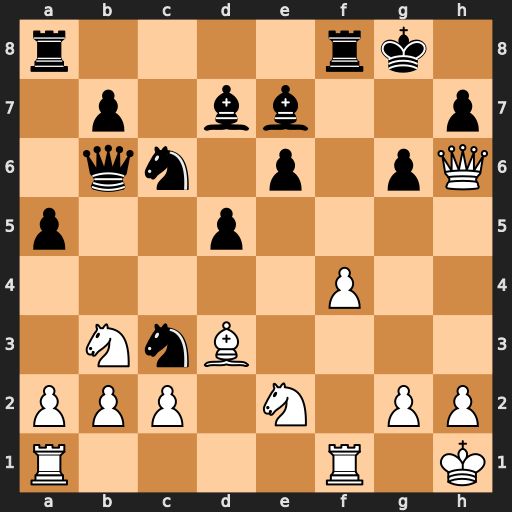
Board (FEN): r4rk1/1p1bb2p/1qn1p1pQ/p2p4/5P2/1NnB4/PPP1N1PP/R4R1K
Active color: w
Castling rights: -
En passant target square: -
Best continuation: Bxg6 hxg6 Qxg6+